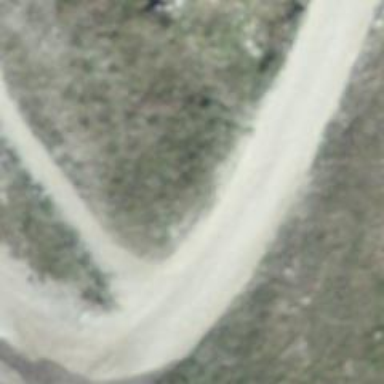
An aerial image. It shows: Intermediate downhill track.